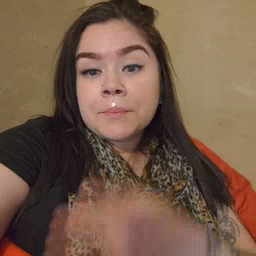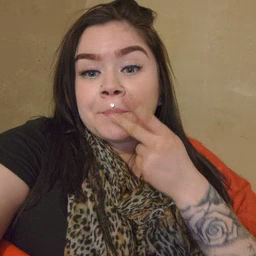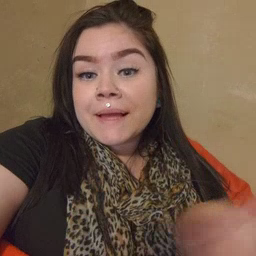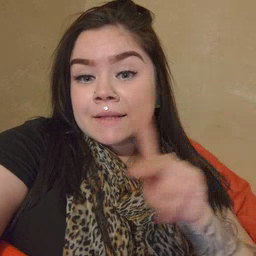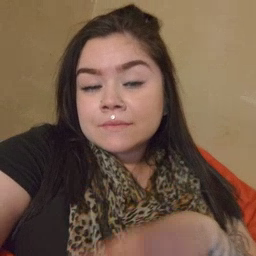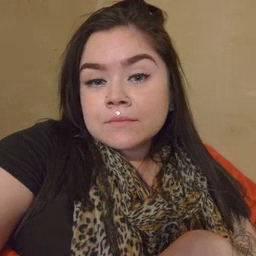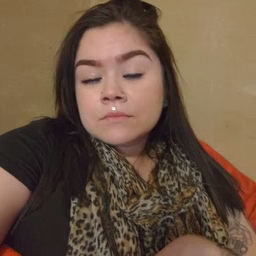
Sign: pen